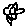
Label: flower